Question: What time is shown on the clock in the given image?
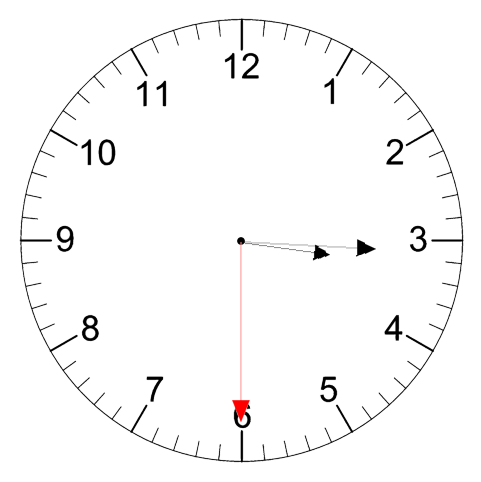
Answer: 03:15:30